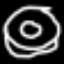
Label: donut